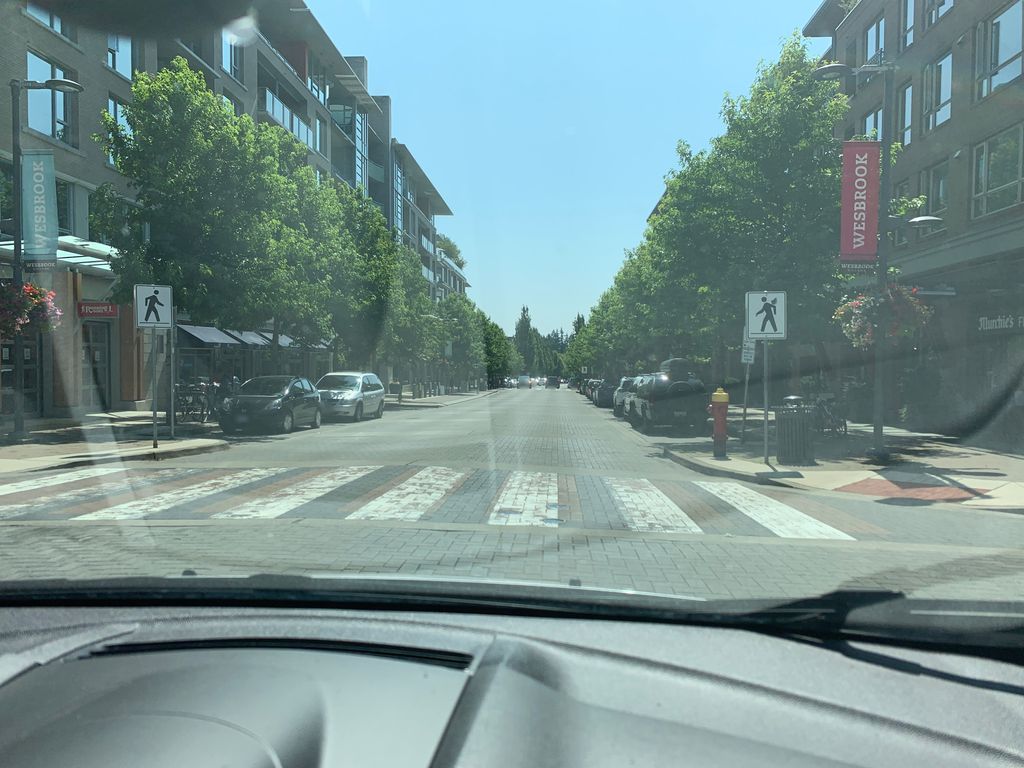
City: vancouver